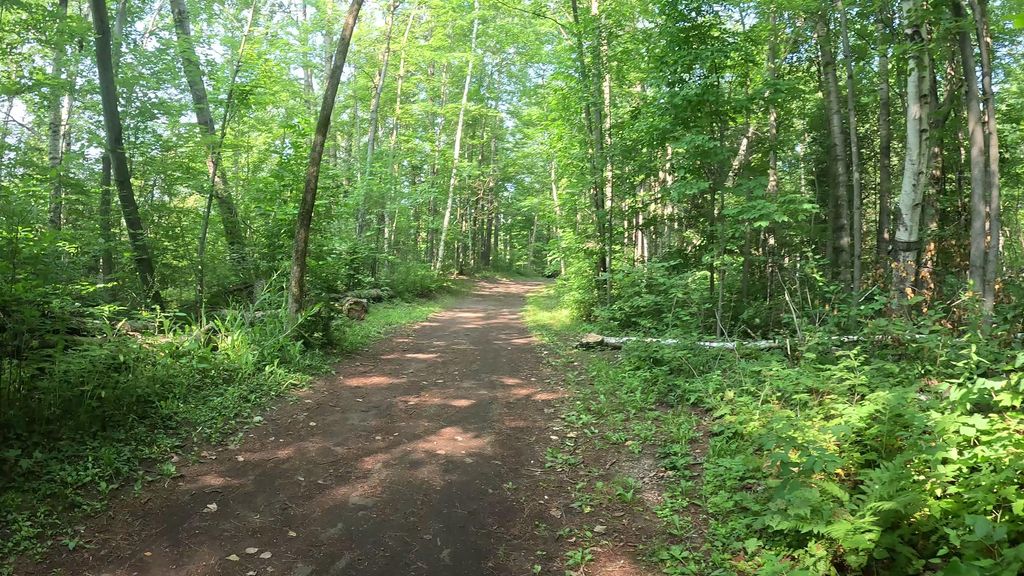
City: ottawa-gatineau